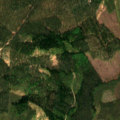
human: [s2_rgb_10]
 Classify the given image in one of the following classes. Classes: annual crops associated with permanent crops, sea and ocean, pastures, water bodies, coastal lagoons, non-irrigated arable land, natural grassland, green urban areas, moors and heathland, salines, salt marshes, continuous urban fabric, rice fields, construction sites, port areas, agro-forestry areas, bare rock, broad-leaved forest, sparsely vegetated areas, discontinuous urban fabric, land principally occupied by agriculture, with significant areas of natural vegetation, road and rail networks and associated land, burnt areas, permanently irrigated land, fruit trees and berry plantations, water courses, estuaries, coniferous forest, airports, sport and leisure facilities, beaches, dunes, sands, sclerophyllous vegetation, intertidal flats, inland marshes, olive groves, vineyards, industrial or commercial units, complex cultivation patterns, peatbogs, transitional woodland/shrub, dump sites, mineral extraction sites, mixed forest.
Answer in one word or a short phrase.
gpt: coniferous forest, transitional woodland/shrub